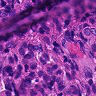
Metastatic tissue present: yes